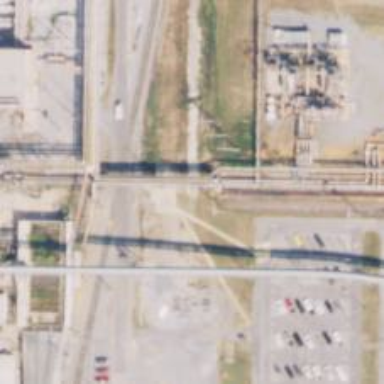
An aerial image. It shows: Rail spur service.